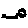
Label: moon